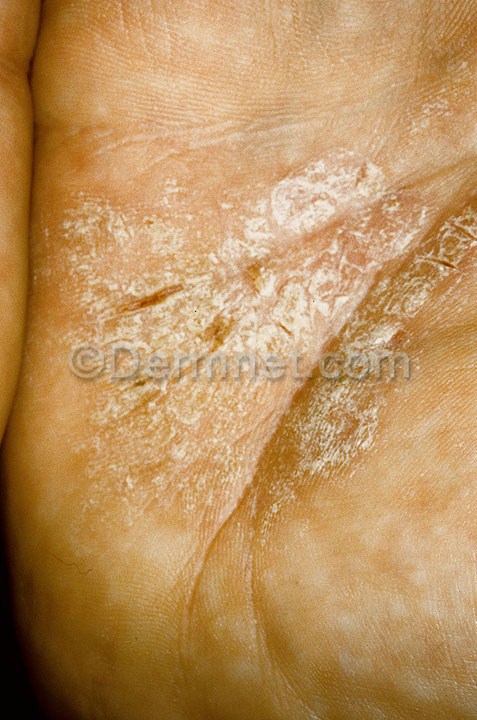
Disease: Eczema Photos